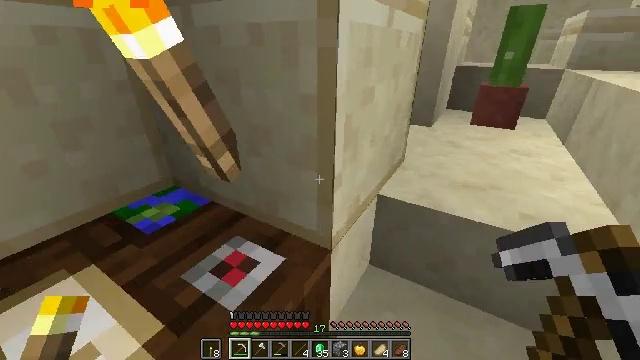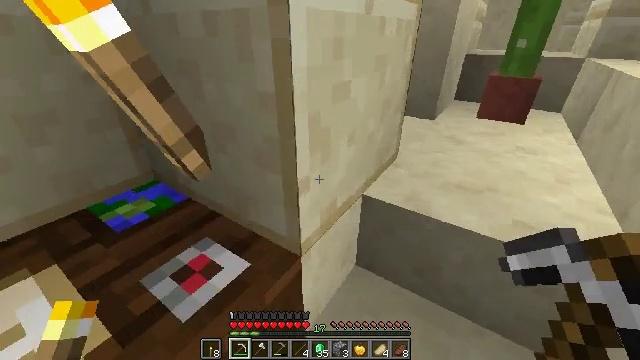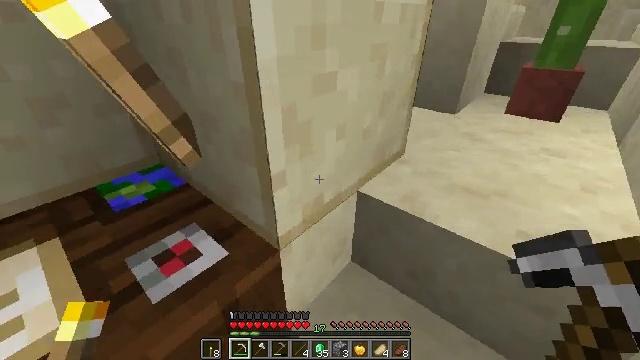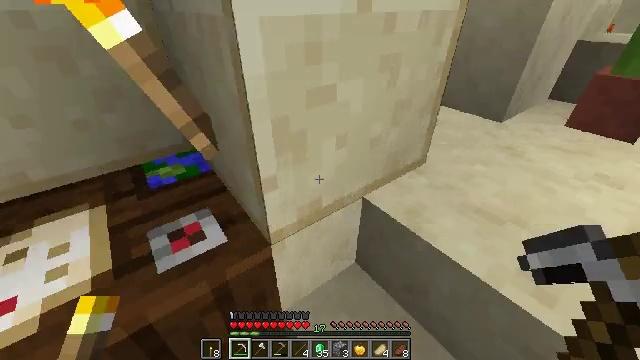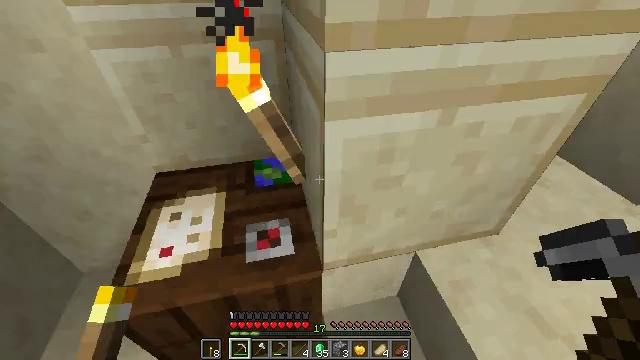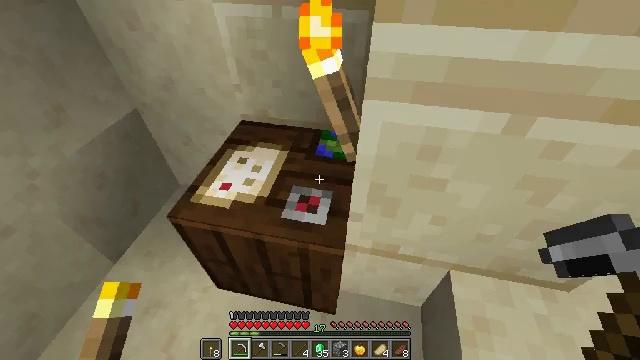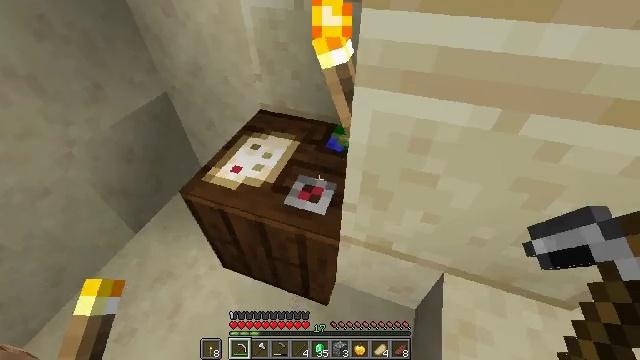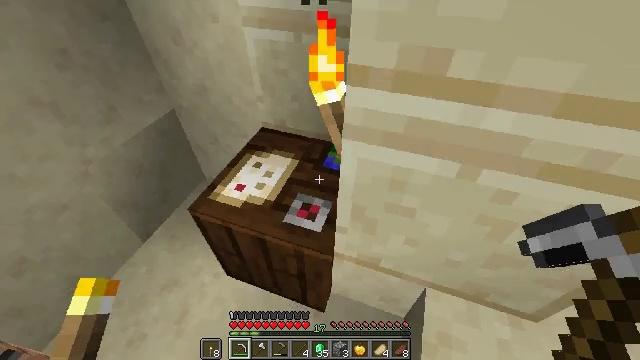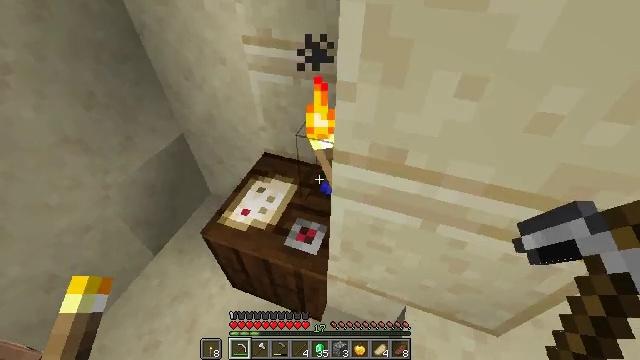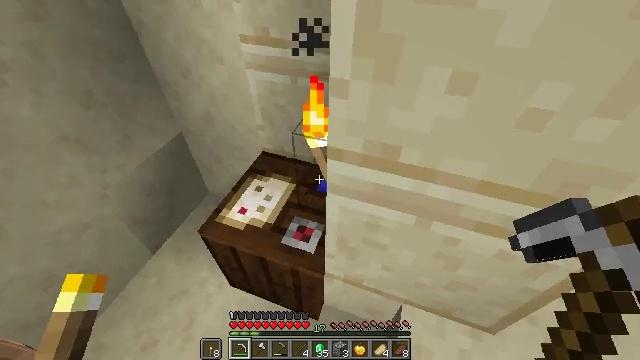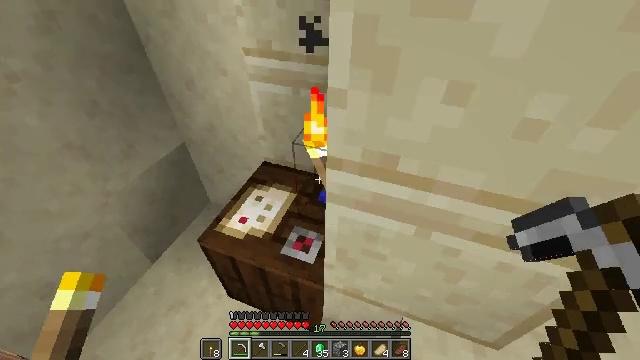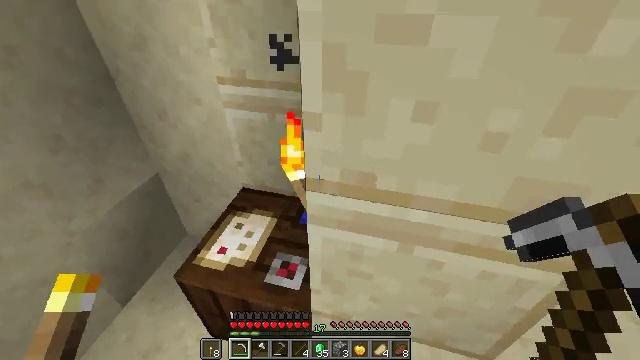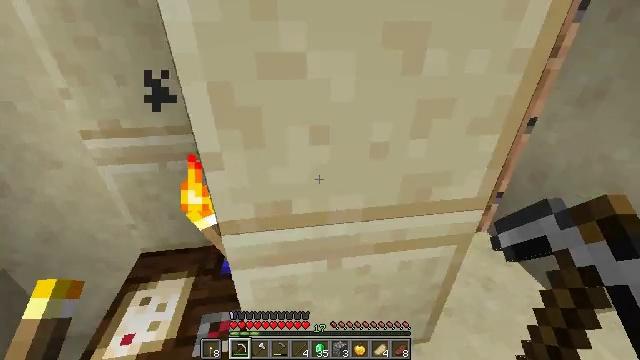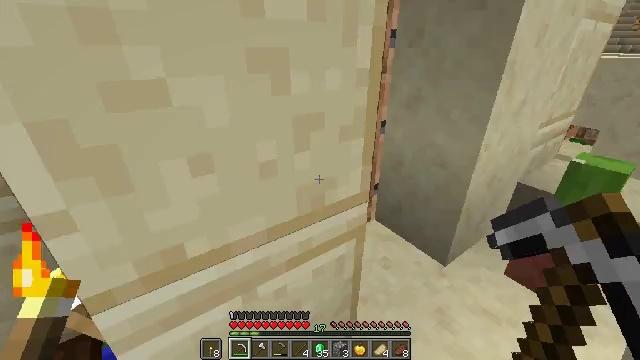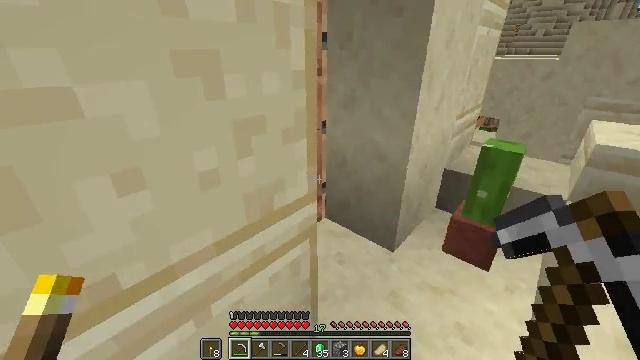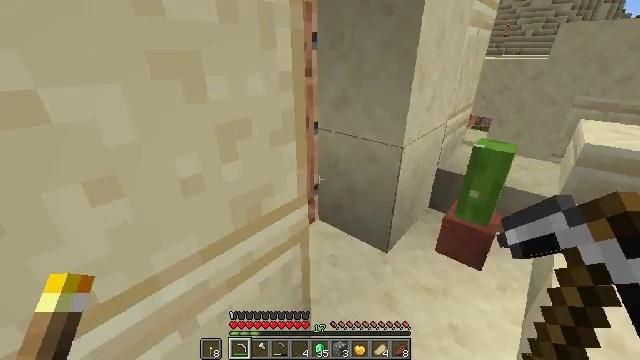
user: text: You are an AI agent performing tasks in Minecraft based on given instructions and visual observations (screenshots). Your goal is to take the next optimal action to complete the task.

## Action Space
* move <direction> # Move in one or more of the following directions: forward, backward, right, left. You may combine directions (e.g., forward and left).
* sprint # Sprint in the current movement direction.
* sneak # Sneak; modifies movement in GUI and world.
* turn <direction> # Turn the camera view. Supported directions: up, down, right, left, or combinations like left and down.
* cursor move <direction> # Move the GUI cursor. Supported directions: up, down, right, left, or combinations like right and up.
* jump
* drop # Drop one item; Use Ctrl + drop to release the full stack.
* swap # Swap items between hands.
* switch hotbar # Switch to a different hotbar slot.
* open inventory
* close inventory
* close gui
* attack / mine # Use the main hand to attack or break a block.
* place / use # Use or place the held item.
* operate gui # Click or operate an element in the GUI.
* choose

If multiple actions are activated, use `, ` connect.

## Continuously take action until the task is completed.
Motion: motion action
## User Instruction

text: Break the cartography table.
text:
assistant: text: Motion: move right, turn left and down
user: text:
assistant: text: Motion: move right, turn left and down
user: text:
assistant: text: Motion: move right, turn left and down
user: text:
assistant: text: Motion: move right, turn left and down
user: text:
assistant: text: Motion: turn left and down
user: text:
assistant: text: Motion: turn left
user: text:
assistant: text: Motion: no_op
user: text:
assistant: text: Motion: no_op
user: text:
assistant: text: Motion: no_op
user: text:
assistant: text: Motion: turn up
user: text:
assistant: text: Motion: turn right and up
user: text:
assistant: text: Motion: turn right and up
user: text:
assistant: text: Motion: turn right and up
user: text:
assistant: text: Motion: turn right
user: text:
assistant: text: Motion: move right, turn right
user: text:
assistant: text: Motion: move forward and move right
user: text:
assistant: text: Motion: move forward and move right
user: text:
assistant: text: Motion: move forward and move right, turn left
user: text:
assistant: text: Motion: move forward and move right, turn left
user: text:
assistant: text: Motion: move forward and move right, turn left
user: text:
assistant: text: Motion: move forward, turn left
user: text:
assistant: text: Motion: move forward, turn left
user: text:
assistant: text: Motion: move forward, use / place
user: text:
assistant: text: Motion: move forward, use / place
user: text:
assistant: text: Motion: move forward
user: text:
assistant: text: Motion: move forward, turn left
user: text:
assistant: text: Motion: move forward
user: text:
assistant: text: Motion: move forward
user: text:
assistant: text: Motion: move forward and move left
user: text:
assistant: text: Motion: move forward and move left